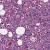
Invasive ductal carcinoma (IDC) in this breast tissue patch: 1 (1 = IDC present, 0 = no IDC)